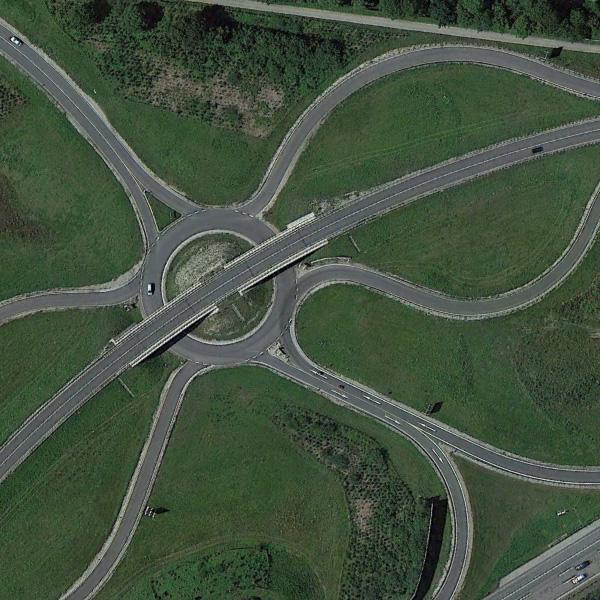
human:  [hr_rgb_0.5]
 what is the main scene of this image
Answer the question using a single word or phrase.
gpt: viaduct